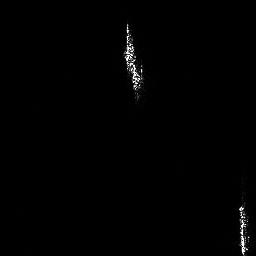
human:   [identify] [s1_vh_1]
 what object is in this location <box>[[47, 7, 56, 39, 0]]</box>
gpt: <ref>1 large ship at the top</ref>